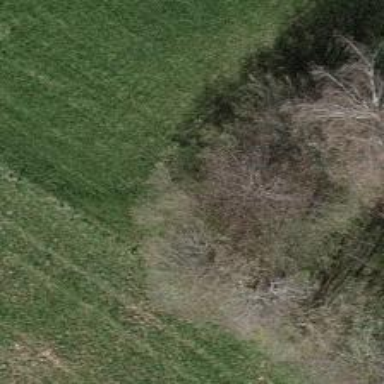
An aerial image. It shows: Single tag "natural: tree."